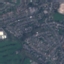
Label: Residential